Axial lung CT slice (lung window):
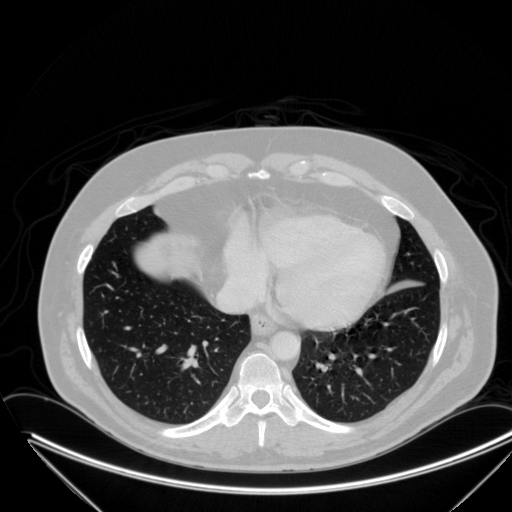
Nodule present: yes
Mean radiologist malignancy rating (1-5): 3